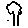
Label: tree